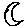
Label: moon